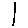
Label: line